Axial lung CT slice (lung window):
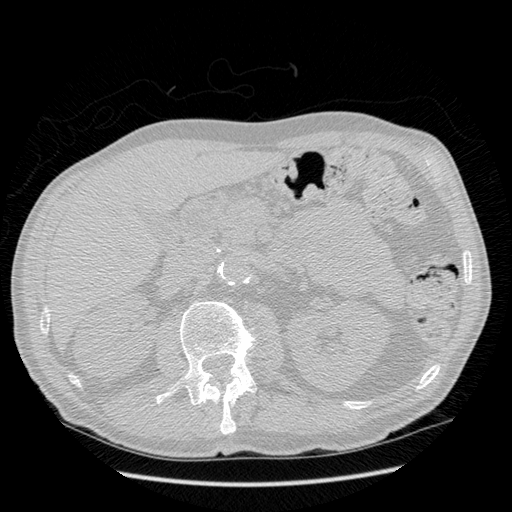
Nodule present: no